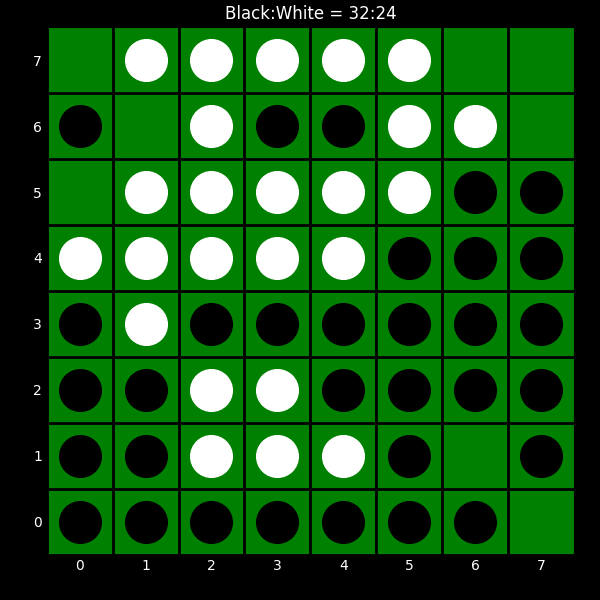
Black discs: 32
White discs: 24